Question: Using the following code:
'''
/**
* @typedef {foo} MyFoo
* @property {String} fooText
* @property {Number} fooValue
*/
/**
* @type {MyFoo}
*/
var foo = {
fooText : '',
fooValue : 0
};
/**
* @param {MyFoo} someFoo
* @returns {MyFoo}
*/
function doStuff(someFoo)
{
var result = Object.create(foo);
result.fooText = someFoo.fooText + '!';
result.fooValue = someFoo.fooValue + 1;
return result;
}
var someFoo = Object.create(foo);
someFoo.fooText = 'Hello';
someFoo.fooValue = 3;
var someOtherFoo = doStuff(someFoo);
var anotherFoo = doStuff(someOtherFoo);
'''
I create a type 'MyFoo'. I use this type as both the parameter and the return value of the function 'doStuff'. Then, I repeatedly call the 'doStuff' function, first with an object created with 'Object.create', then with the return value of the previous call.
Here is the issue:

Plus, 'someOtherFoo' and 'anotherFoo' are not auto-completed with the MyFoo properties anymore.
What's happening?
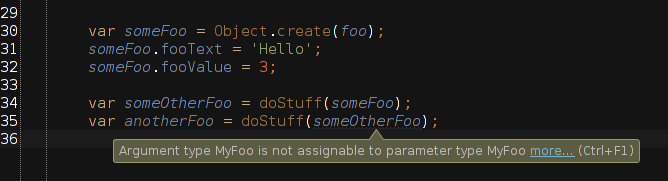
Answer: It's a bug. <URL> is fixed, fix will be included in WebStorm 10